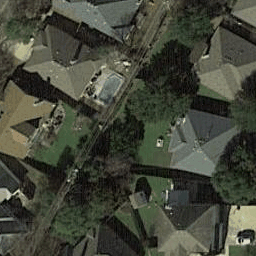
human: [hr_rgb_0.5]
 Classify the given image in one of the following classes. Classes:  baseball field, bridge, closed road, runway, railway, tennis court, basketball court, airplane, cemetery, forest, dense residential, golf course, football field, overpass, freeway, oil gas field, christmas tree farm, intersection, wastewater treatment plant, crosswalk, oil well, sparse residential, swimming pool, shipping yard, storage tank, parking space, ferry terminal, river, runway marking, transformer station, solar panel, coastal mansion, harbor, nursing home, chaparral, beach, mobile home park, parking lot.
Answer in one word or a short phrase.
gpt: dense residential